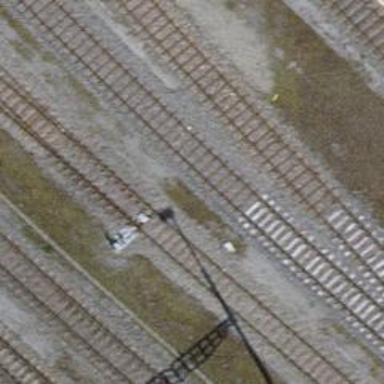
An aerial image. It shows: Railway switch.